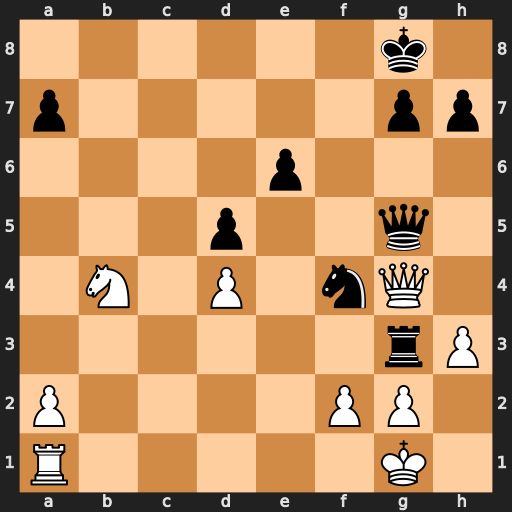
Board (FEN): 6k1/p5pp/4p3/3p2q1/1N1P1nQ1/6rP/P4PP1/R5K1
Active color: w
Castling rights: -
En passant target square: -
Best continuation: fxg3 Qxg4 hxg4